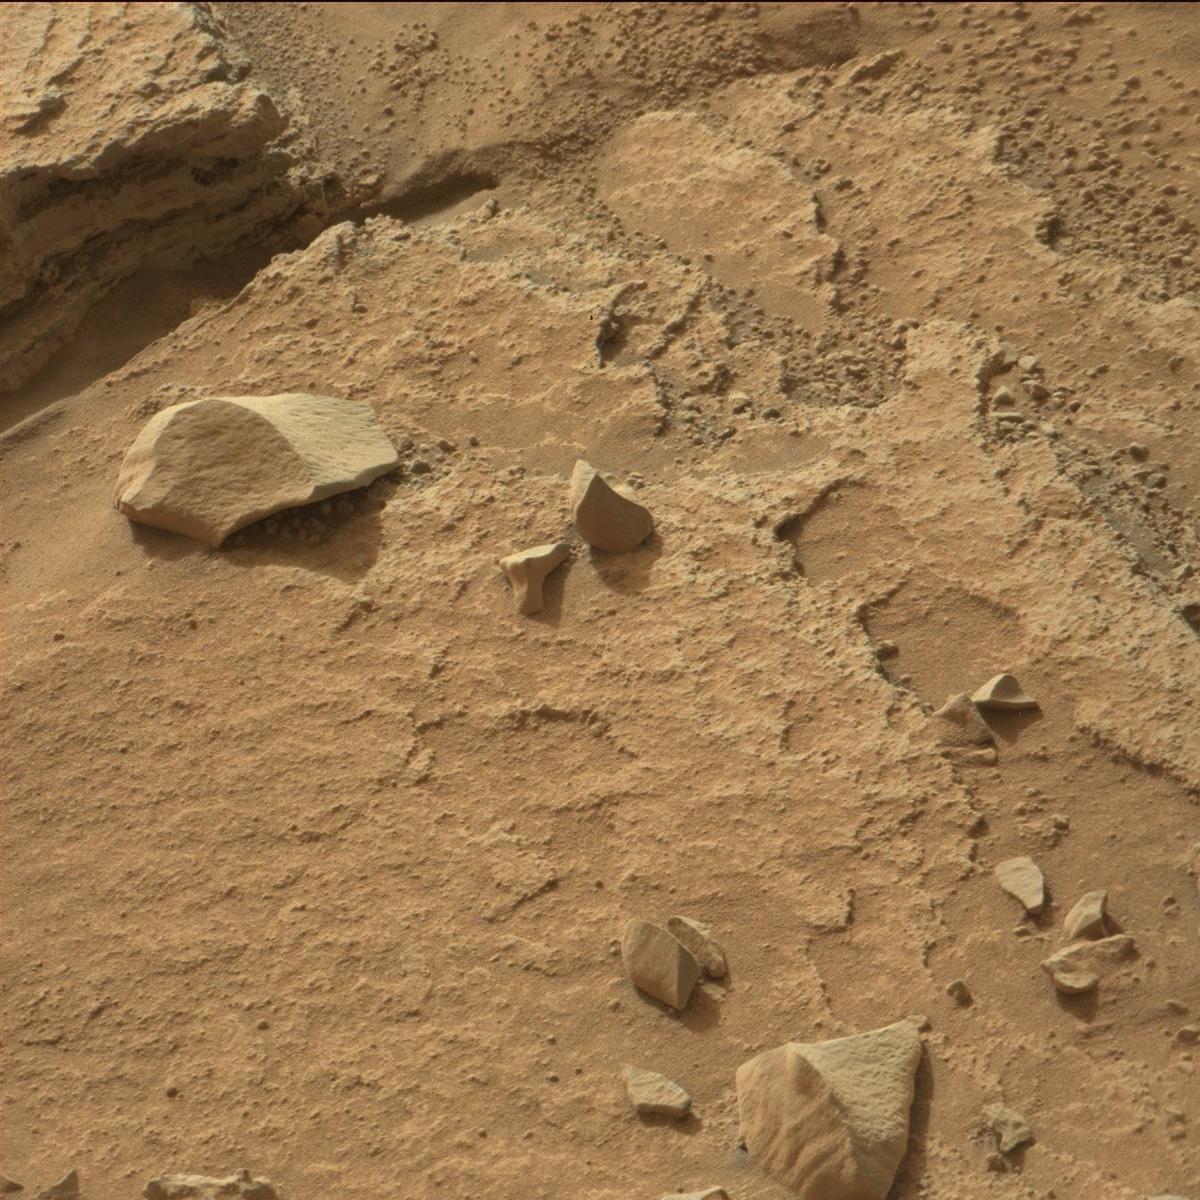
Terrain classes present: Bedrock, Rock, Sand / Soil